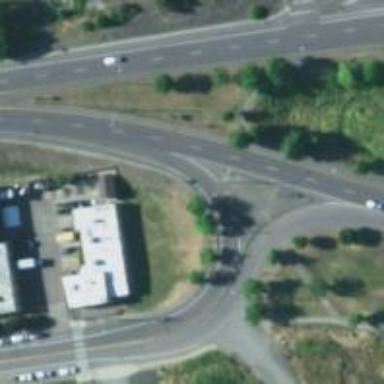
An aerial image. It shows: Trunk link highway.